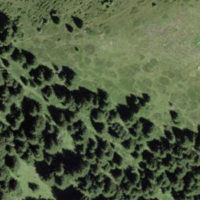
EUNIS habitat code: 41
Species observed at this site:
Arnica montana